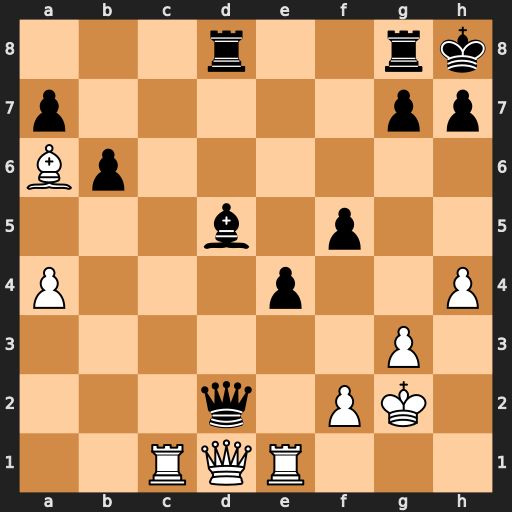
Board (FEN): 3r2rk/p5pp/Bp6/3b1p2/P3p2P/6P1/3q1PK1/2RQR3
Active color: w
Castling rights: -
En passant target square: -
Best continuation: Qxd2 e3+ Qxd5